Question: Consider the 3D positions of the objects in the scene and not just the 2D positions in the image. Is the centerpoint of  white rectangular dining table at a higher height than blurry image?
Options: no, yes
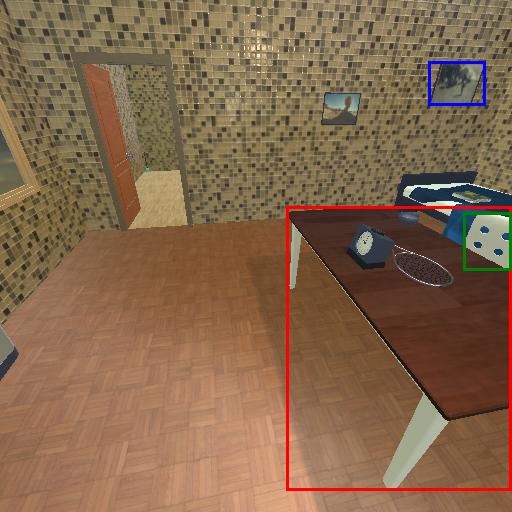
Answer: no